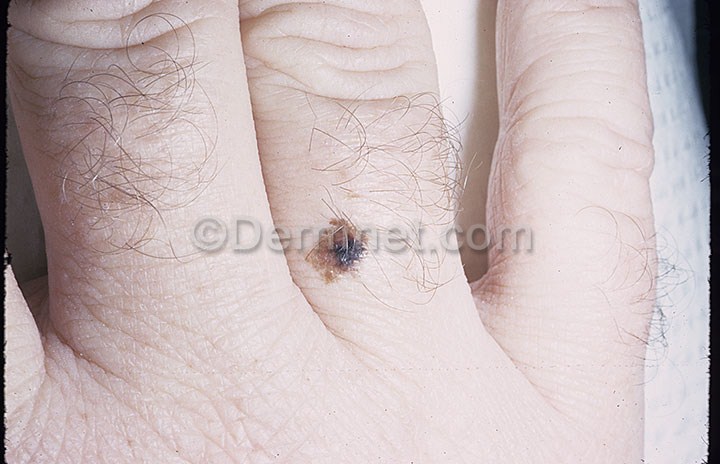
Disease: Melanoma Skin Cancer Nevi and Moles